Field crop: tomato
Growth stage: 1
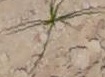
Species: cyperus